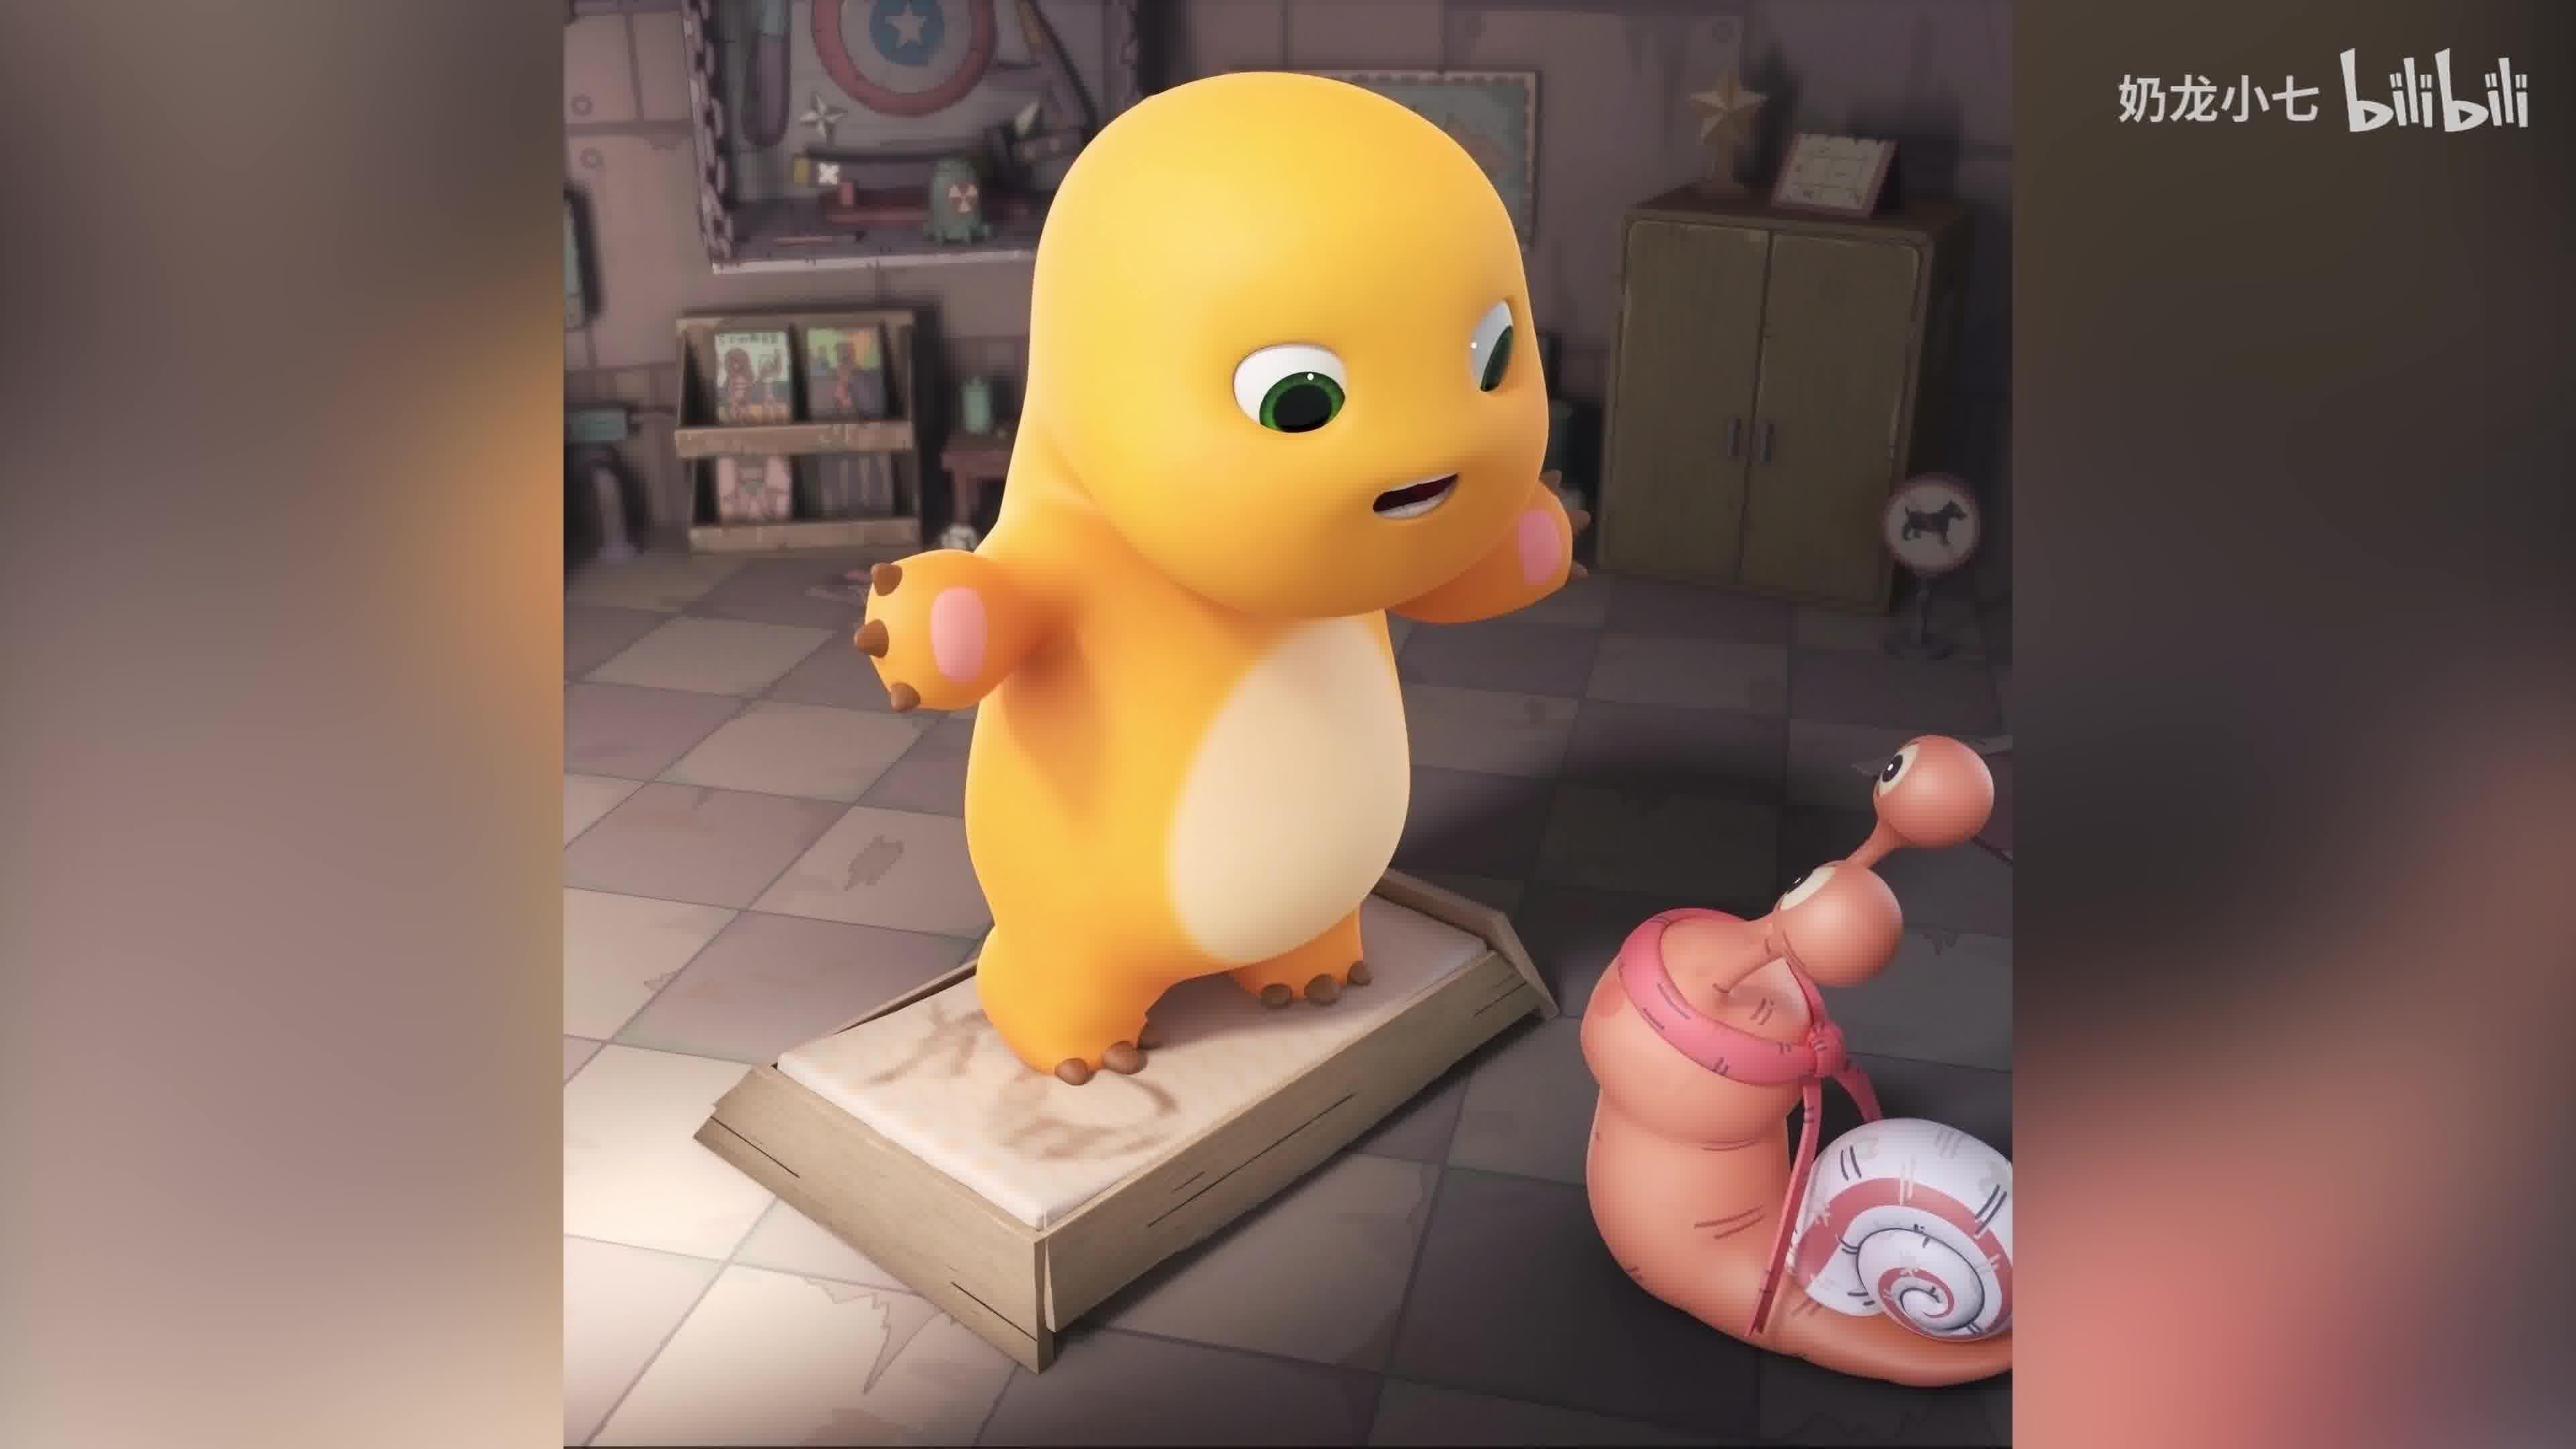
Label: nailong